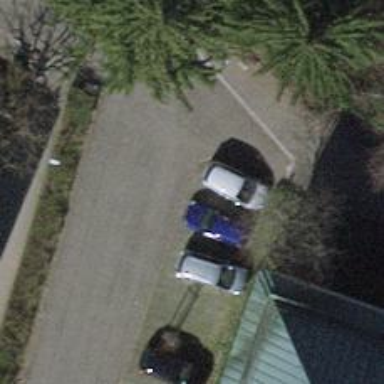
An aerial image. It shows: Asphalt service road designated as parking aisle with perpendicular parking on the left side.